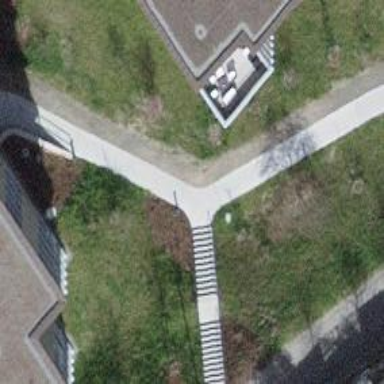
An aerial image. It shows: Set of steps on the road.